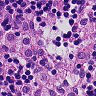
Metastatic tissue present: no